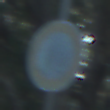
Verkehrszeichen: VerbotFahrzeugeAllerArt
Umgebung: Outdoor, Nature
Tageszeit: MorningAfternoon
Wetter: Clear
Licht: Natural
Jahreszeit: NotSpecified
Kontrast: LowContrast